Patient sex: M
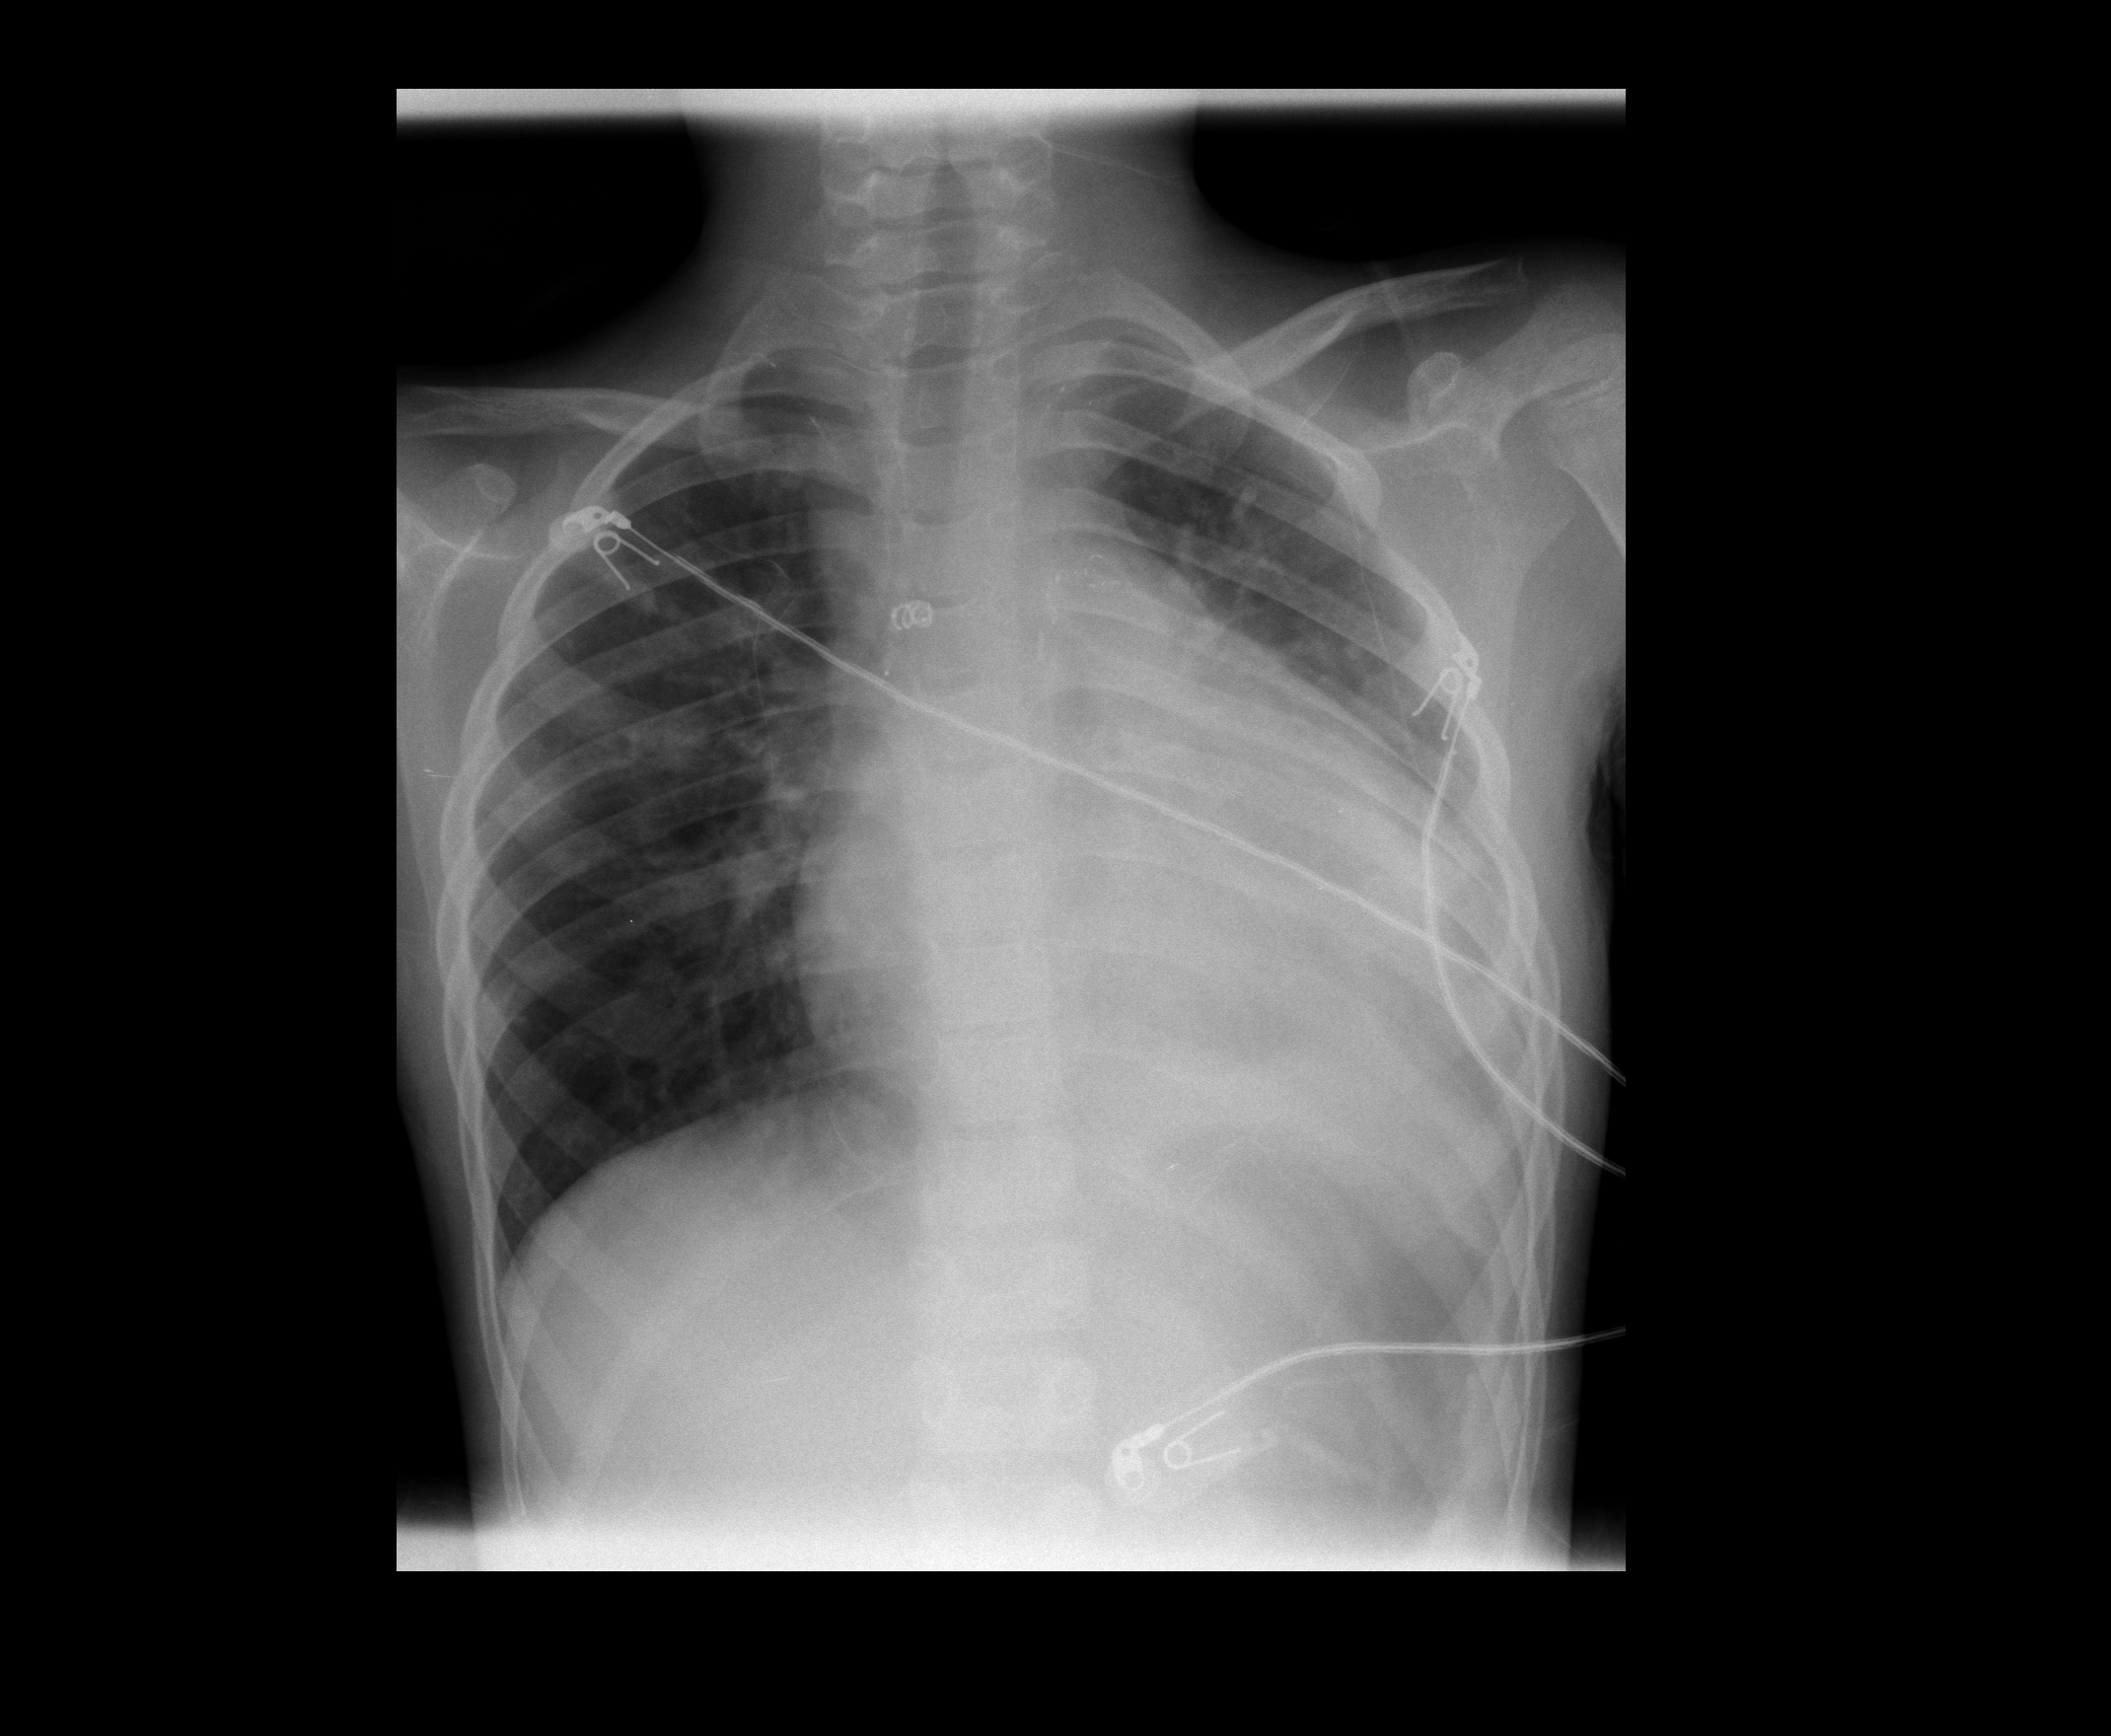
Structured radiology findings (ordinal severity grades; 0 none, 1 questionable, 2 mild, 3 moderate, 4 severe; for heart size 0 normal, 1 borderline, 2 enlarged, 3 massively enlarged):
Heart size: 3
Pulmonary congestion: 0
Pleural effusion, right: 0
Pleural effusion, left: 1
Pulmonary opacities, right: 0
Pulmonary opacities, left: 0
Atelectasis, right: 0
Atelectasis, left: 1